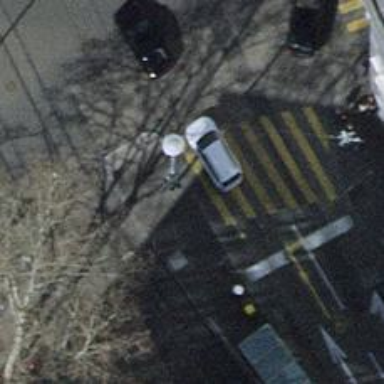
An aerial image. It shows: Kerb serving as barrier.